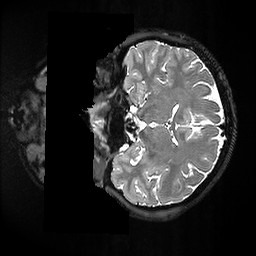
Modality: T2w
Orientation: coronal
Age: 22
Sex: female
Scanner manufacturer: ge
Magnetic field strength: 3 T
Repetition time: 3.202 s
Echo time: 0.06582 s